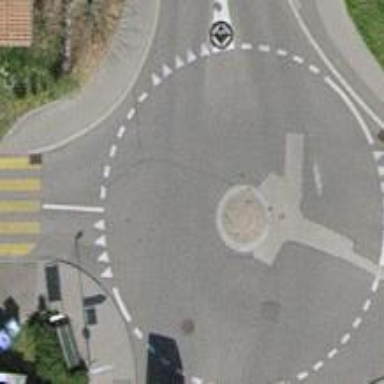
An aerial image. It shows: Mini roundabout on the road.